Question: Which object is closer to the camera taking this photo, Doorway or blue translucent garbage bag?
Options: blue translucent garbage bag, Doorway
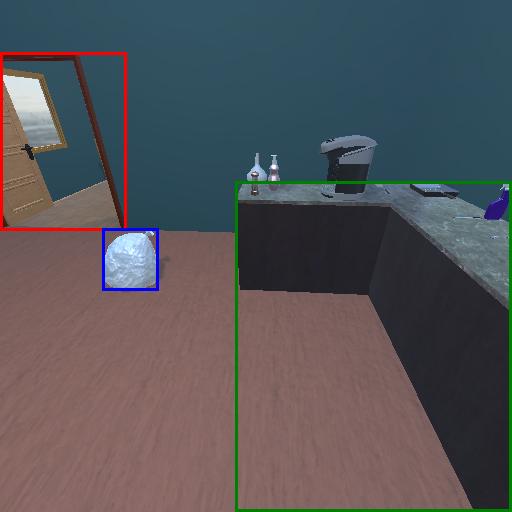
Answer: blue translucent garbage bag